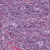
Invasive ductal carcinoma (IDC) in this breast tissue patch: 1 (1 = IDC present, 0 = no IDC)